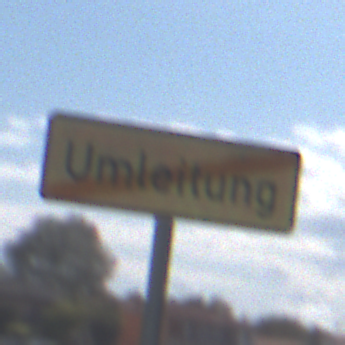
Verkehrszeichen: EndeDerUmleitungsankuendigung
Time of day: MorningAfternoon
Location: Outdoor (Suburban)
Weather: PartlyCloudy
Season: NotSpecified
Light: Natural